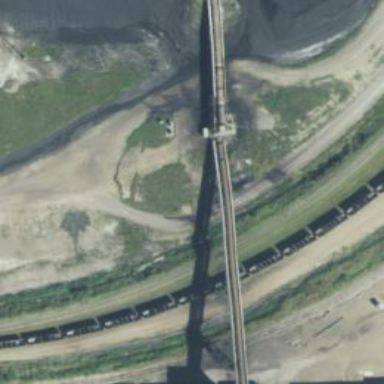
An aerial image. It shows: Rail spur service.